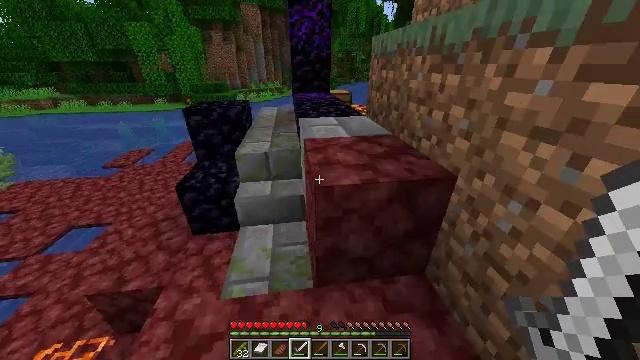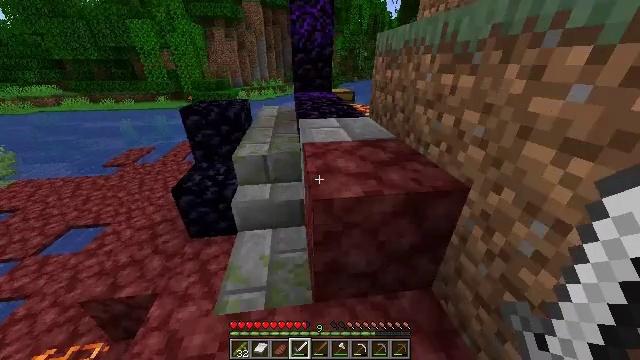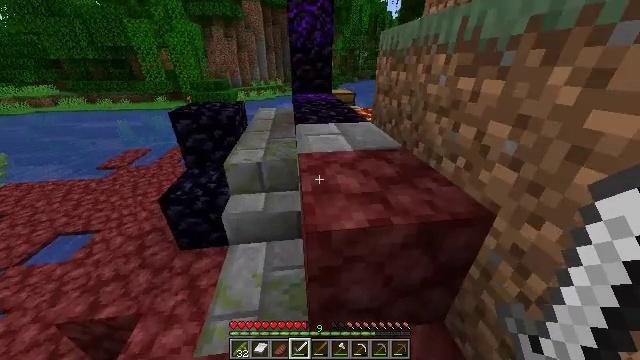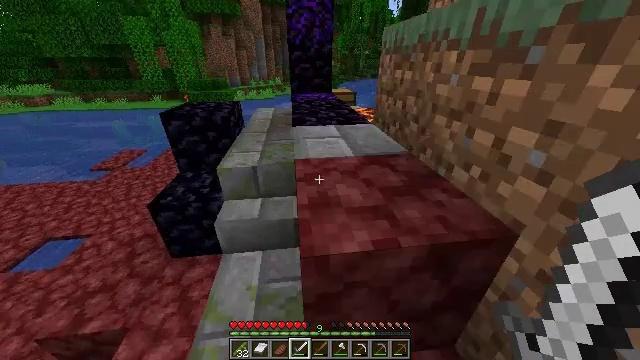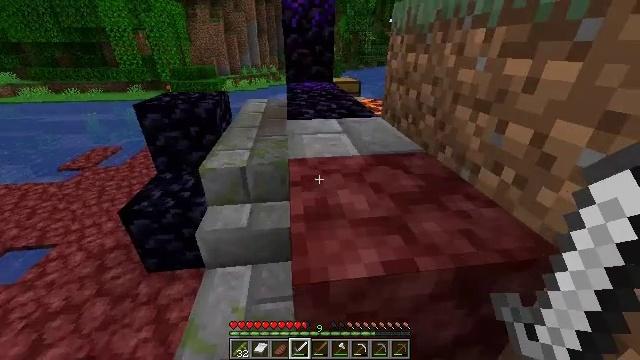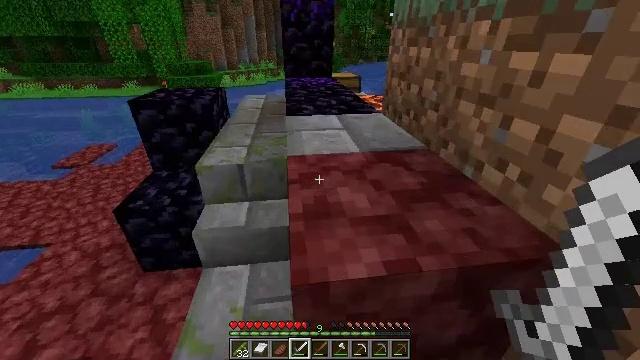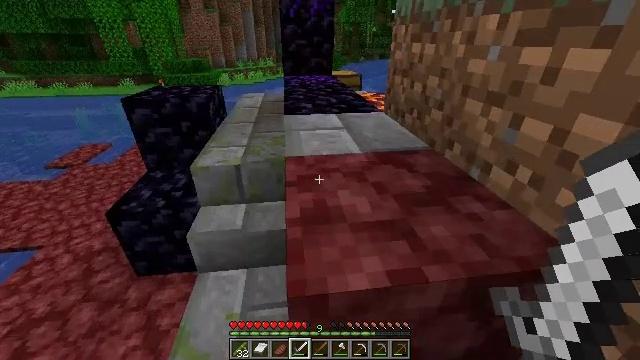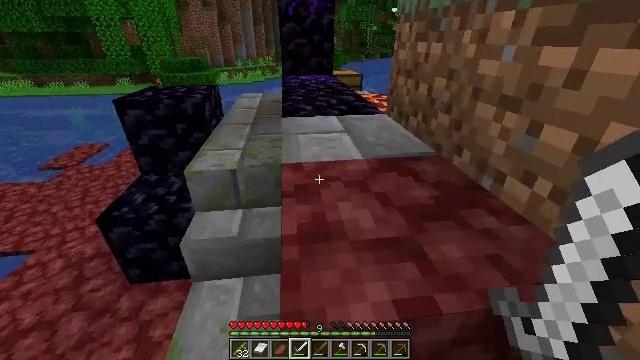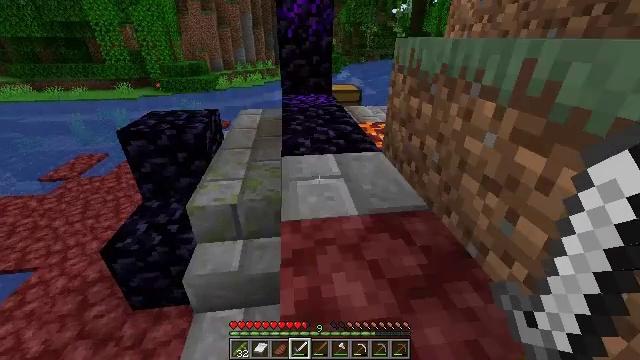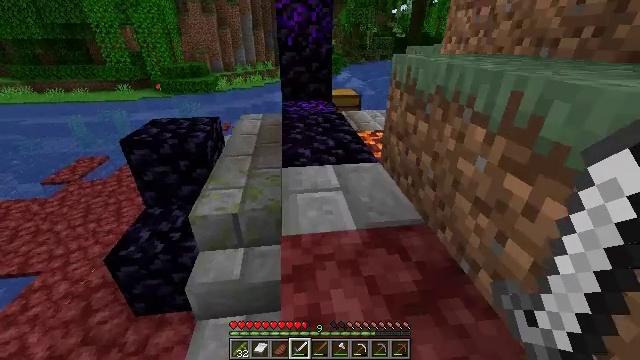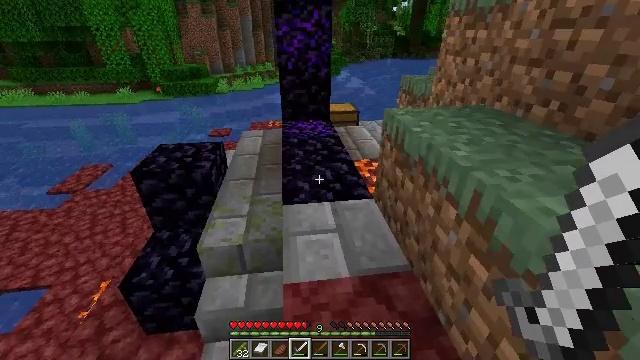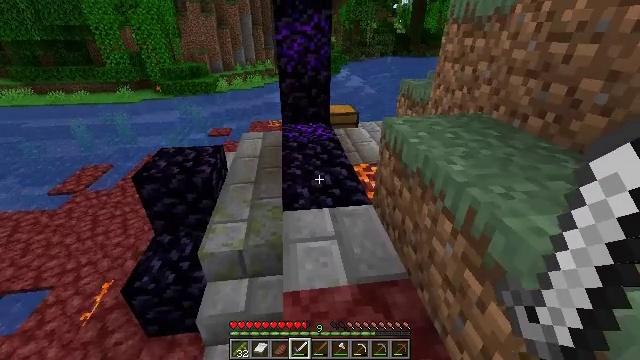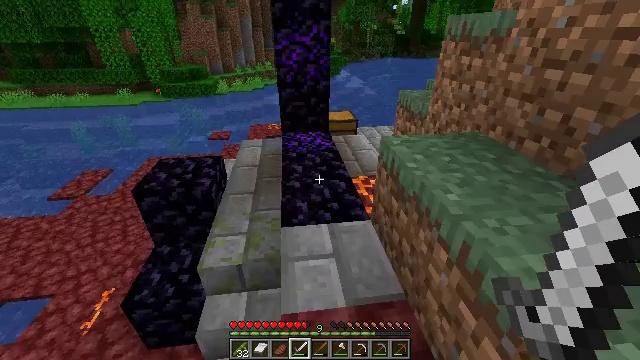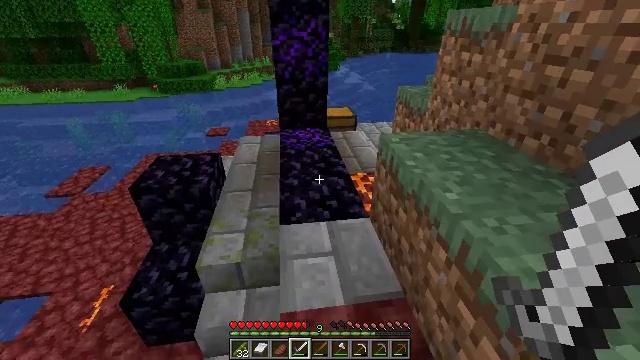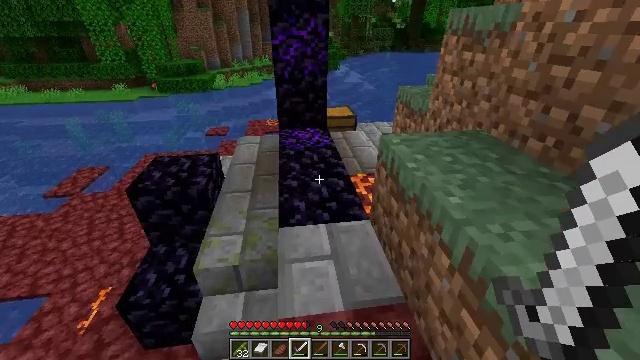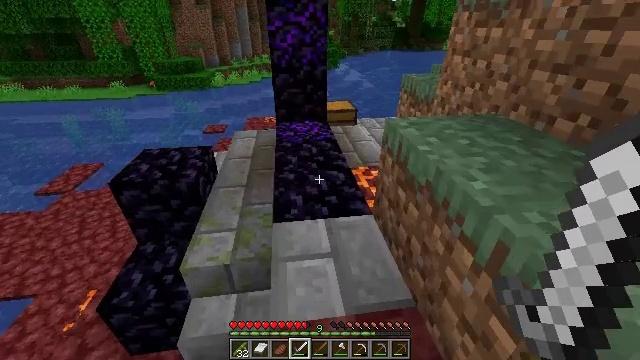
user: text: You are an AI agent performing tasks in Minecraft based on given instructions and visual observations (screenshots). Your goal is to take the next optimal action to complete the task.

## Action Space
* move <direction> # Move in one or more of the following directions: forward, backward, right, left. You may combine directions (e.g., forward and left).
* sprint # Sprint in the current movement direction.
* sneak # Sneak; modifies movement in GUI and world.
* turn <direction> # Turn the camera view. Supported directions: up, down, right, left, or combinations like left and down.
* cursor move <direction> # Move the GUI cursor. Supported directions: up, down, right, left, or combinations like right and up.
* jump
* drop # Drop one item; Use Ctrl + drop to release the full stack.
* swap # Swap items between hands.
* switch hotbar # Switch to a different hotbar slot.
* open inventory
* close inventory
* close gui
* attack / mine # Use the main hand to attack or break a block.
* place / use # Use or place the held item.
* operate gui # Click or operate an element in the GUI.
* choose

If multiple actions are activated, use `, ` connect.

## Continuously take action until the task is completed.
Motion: motion action
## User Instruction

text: Mine grass block from the ground.
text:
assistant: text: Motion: move forward
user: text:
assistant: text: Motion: no_op
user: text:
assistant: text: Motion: no_op
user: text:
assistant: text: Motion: no_op
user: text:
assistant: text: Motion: no_op
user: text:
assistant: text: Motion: move forward
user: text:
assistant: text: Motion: move forward
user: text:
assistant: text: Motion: move forward, jump
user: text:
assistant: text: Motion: move forward, jump
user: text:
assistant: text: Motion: move forward, jump
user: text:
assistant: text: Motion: move forward, jump
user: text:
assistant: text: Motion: move forward, jump
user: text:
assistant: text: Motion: move forward
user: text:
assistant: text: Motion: move forward
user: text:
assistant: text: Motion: move forward
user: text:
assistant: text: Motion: move forward
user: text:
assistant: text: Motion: move forward
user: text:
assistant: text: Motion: move forward
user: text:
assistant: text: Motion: move forward
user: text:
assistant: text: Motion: move forward
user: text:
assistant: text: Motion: move forward
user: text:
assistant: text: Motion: move forward
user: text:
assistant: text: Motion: move forward, turn right
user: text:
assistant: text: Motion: move forward
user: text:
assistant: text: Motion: move forward
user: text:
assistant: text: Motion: move forward
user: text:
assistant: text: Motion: move forward, turn right
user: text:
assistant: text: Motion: move forward, turn right
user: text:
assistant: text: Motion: turn right
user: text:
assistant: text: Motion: no_op